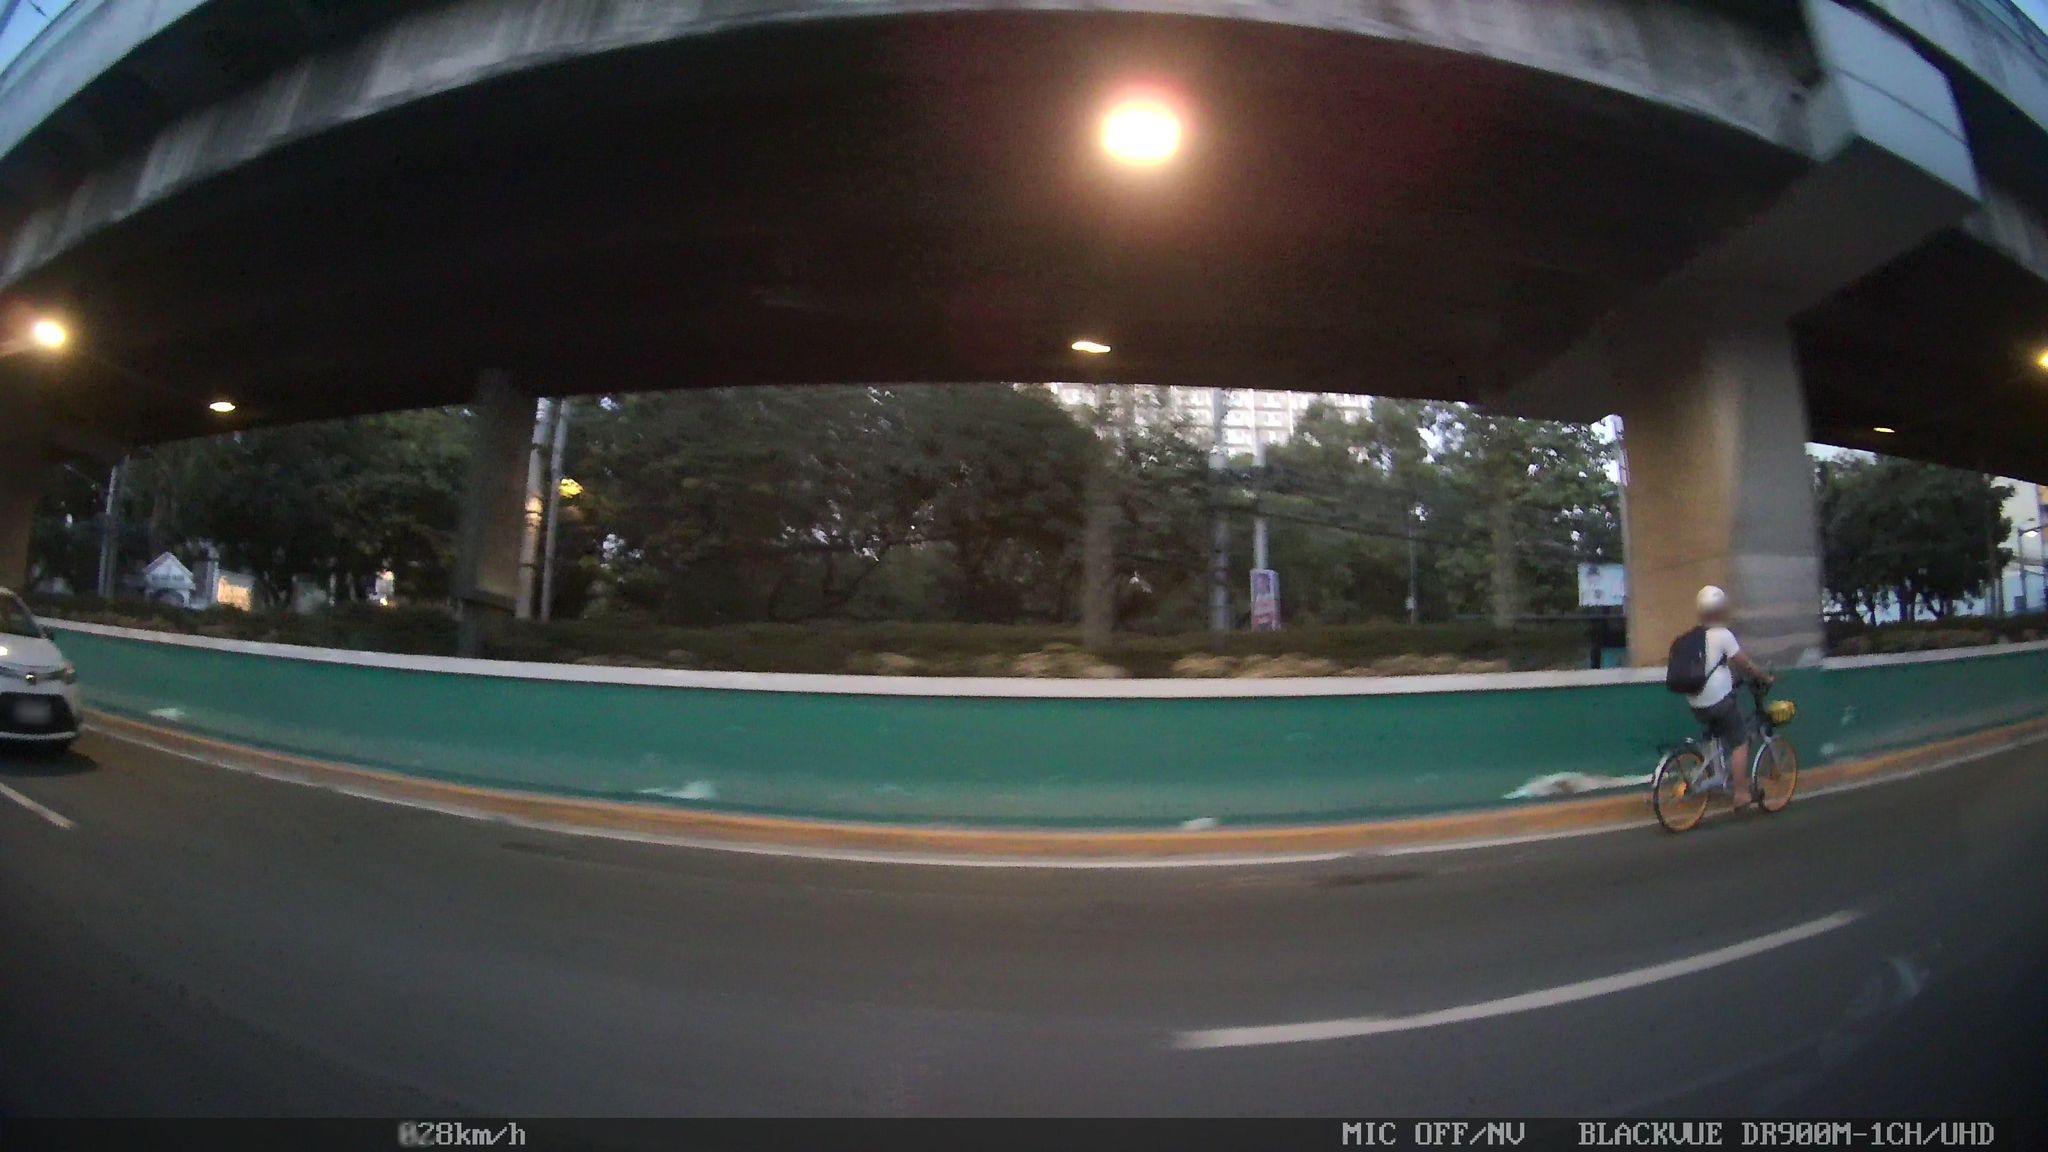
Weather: clear
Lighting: night
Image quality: slightly poor
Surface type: driving surface
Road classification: primary
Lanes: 4
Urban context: urban centre
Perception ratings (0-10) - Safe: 0.52, Lively: 4.81, Beautiful: 1.06, Boring: 2.02, Depressing: 4.29, Wealthy: 1.9